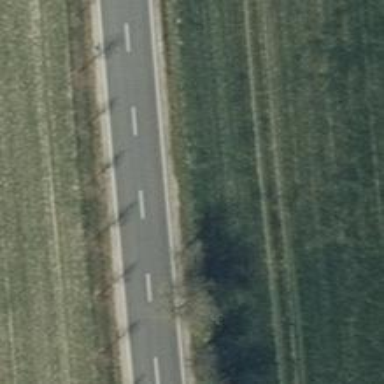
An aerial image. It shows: Row of trees in natural setting.